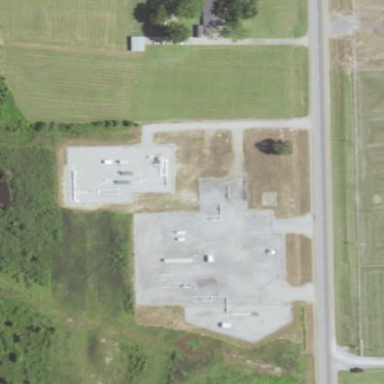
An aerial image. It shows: Fence surrounding measurement substation.